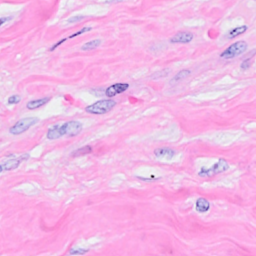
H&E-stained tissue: Breast